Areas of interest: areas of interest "Wenchang City People's Hospital"
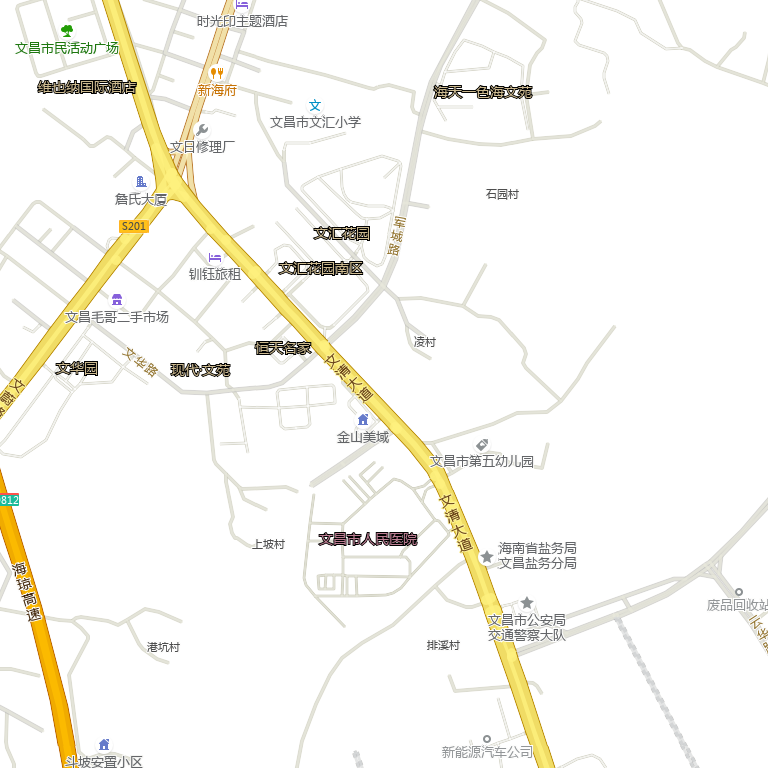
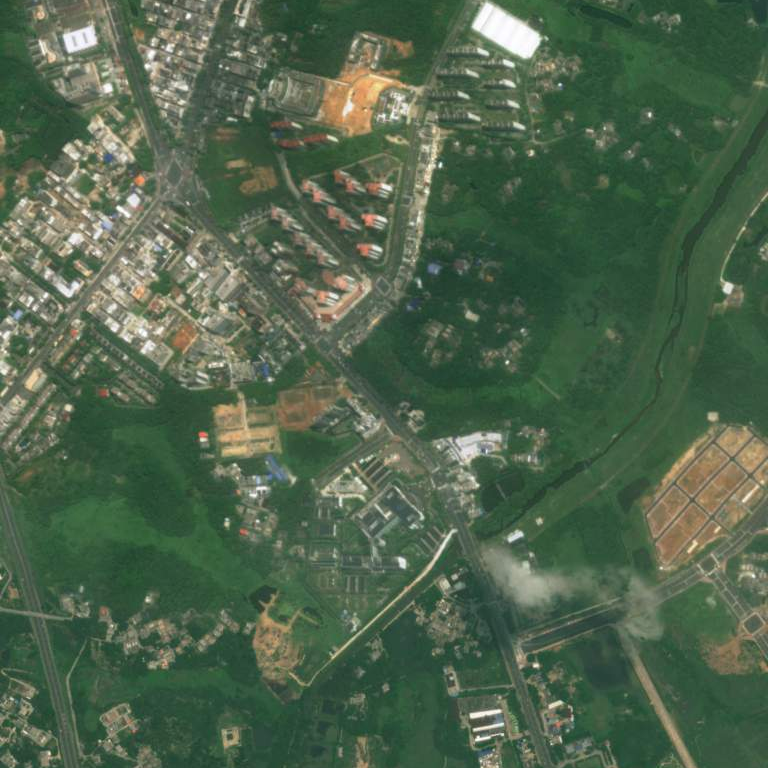